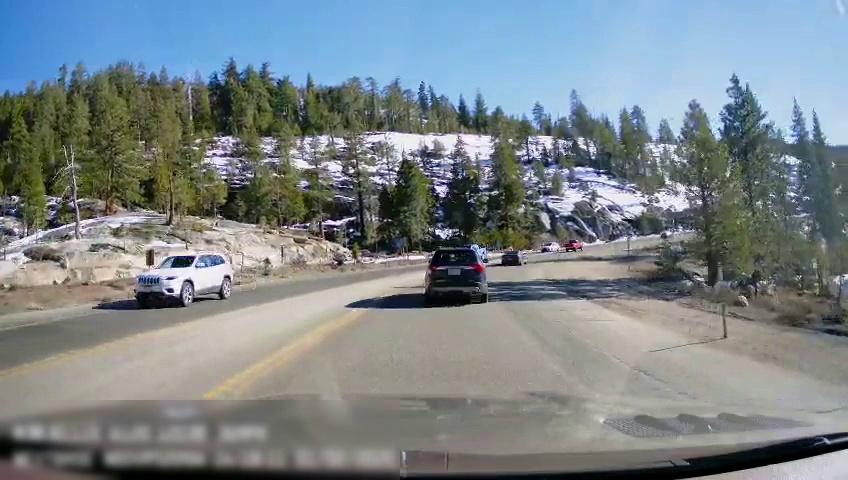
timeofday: Day
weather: Sunny
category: Drivable Space
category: Vehicles | SUV
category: Vehicles | Car
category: Vehicles | Truck
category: Vehicles | SUV
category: Vehicles | Truck
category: Vehicles | Car
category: Lanes | Current Lane
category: Lanes | Alternate Lane